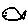
Label: fish